Question: I'm a fairly new programmer and installed the Xamarin Android package for Visual Studio 2015. I built and compiled the Phoneword example project without issues, but when I try to run the Android emulator, the fonts and size of the display are all wrong.

Does anybody know how to scale the fonts or fix this layout issue?
Thanks in advance.
Steve
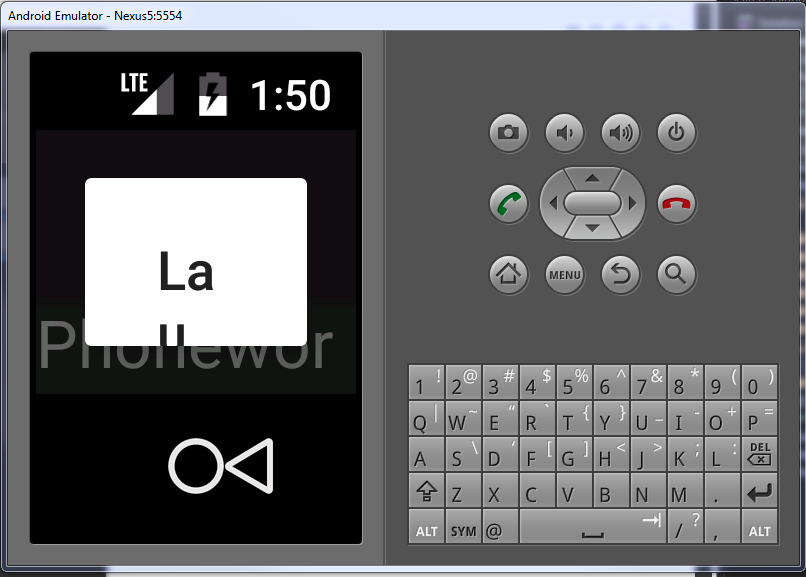
Answer: @Steve, your emulator is most likely a problem.
These days Android emulator should not look like on your picture..
James Montemagno has a <URL>
In the end you will have a fast starting, nice looking emulator even with Google APIs available (Maps, etc).
<URL>
Also, very nice <URL>.